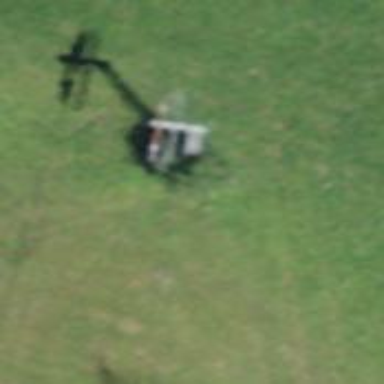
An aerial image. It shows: Pylon for aerialway.